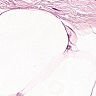
Metastatic tissue present: no